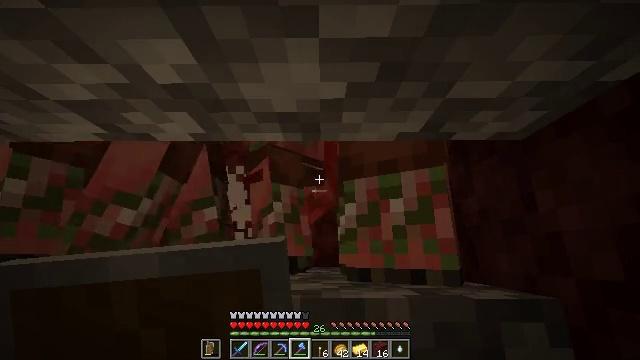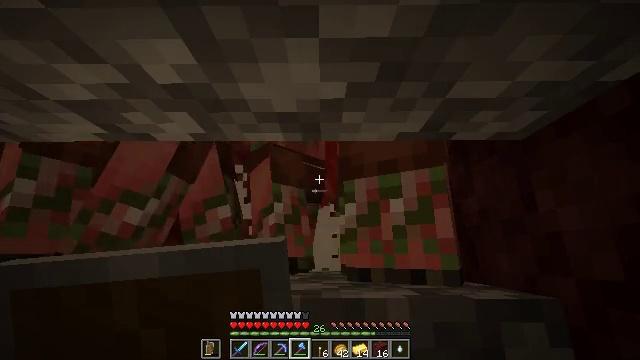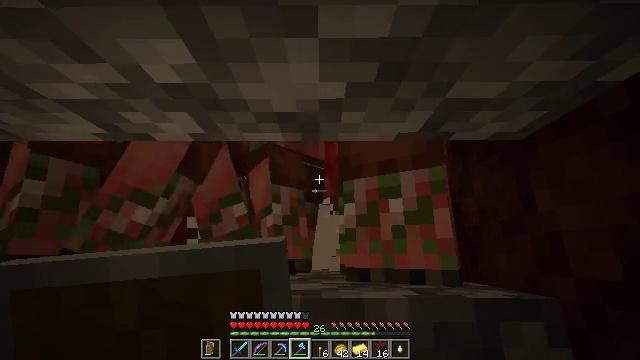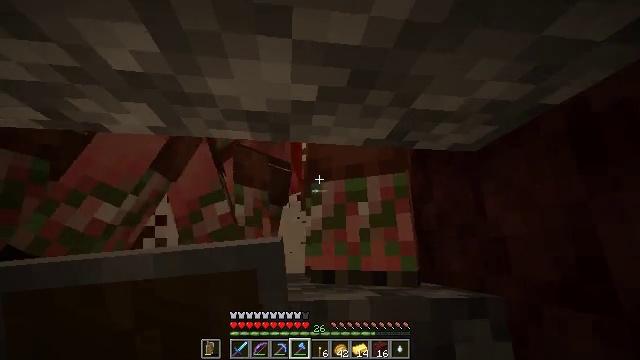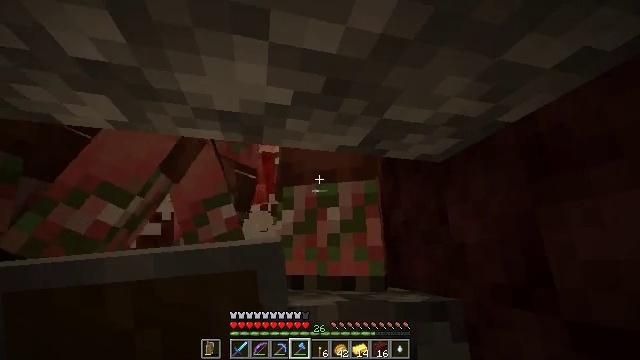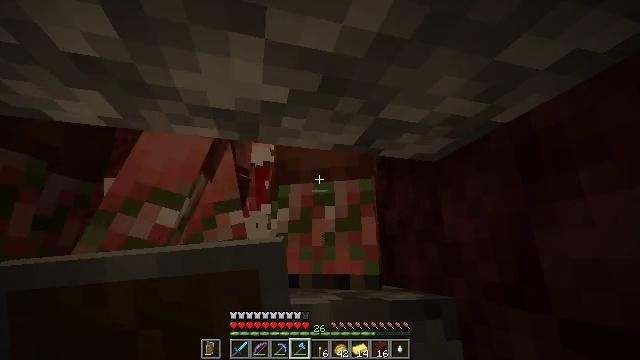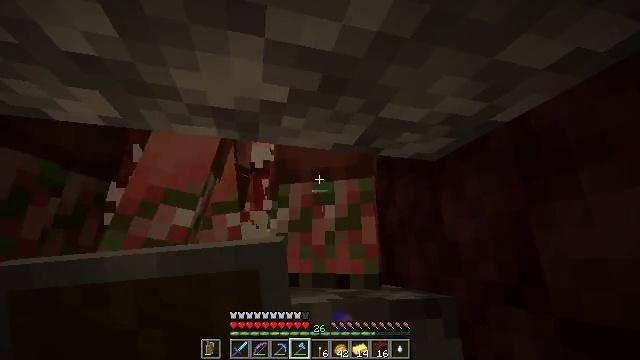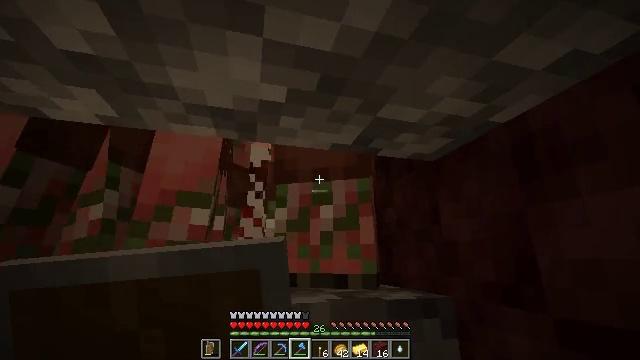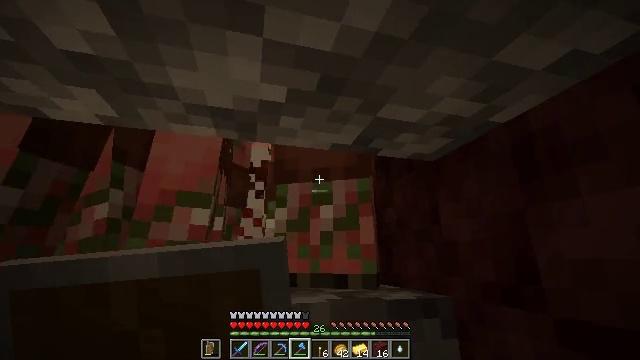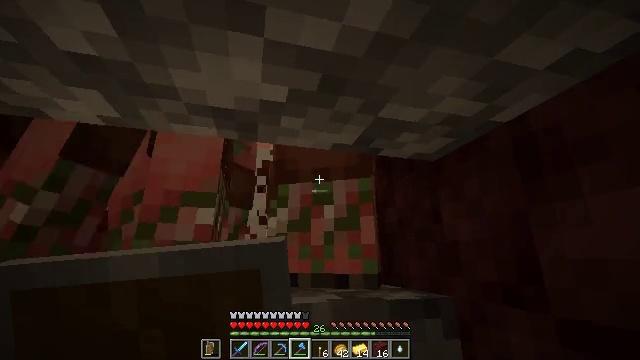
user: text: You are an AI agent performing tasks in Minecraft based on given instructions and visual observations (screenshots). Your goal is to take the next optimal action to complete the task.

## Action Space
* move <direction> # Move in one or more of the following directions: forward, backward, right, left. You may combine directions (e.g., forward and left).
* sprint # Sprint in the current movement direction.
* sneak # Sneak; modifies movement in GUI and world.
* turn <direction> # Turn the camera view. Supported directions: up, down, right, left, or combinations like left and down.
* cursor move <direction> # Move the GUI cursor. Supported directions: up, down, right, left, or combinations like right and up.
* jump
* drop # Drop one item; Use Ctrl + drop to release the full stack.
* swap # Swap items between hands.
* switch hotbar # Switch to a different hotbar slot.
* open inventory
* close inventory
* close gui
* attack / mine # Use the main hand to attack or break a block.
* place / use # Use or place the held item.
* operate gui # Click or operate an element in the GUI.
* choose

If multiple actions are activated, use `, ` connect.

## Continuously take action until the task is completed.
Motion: motion action
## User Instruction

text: Face a hostile mob.
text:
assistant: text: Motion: no_op
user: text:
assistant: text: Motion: no_op
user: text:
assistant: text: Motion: turn right
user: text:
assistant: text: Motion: turn right and up
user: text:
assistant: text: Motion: turn right, attack / mine
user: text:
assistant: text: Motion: attack / mine
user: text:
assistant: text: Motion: attack / mine
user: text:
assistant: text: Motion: attack / mine
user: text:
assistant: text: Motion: attack / mine
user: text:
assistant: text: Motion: attack / mine